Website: walmart
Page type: billing-address
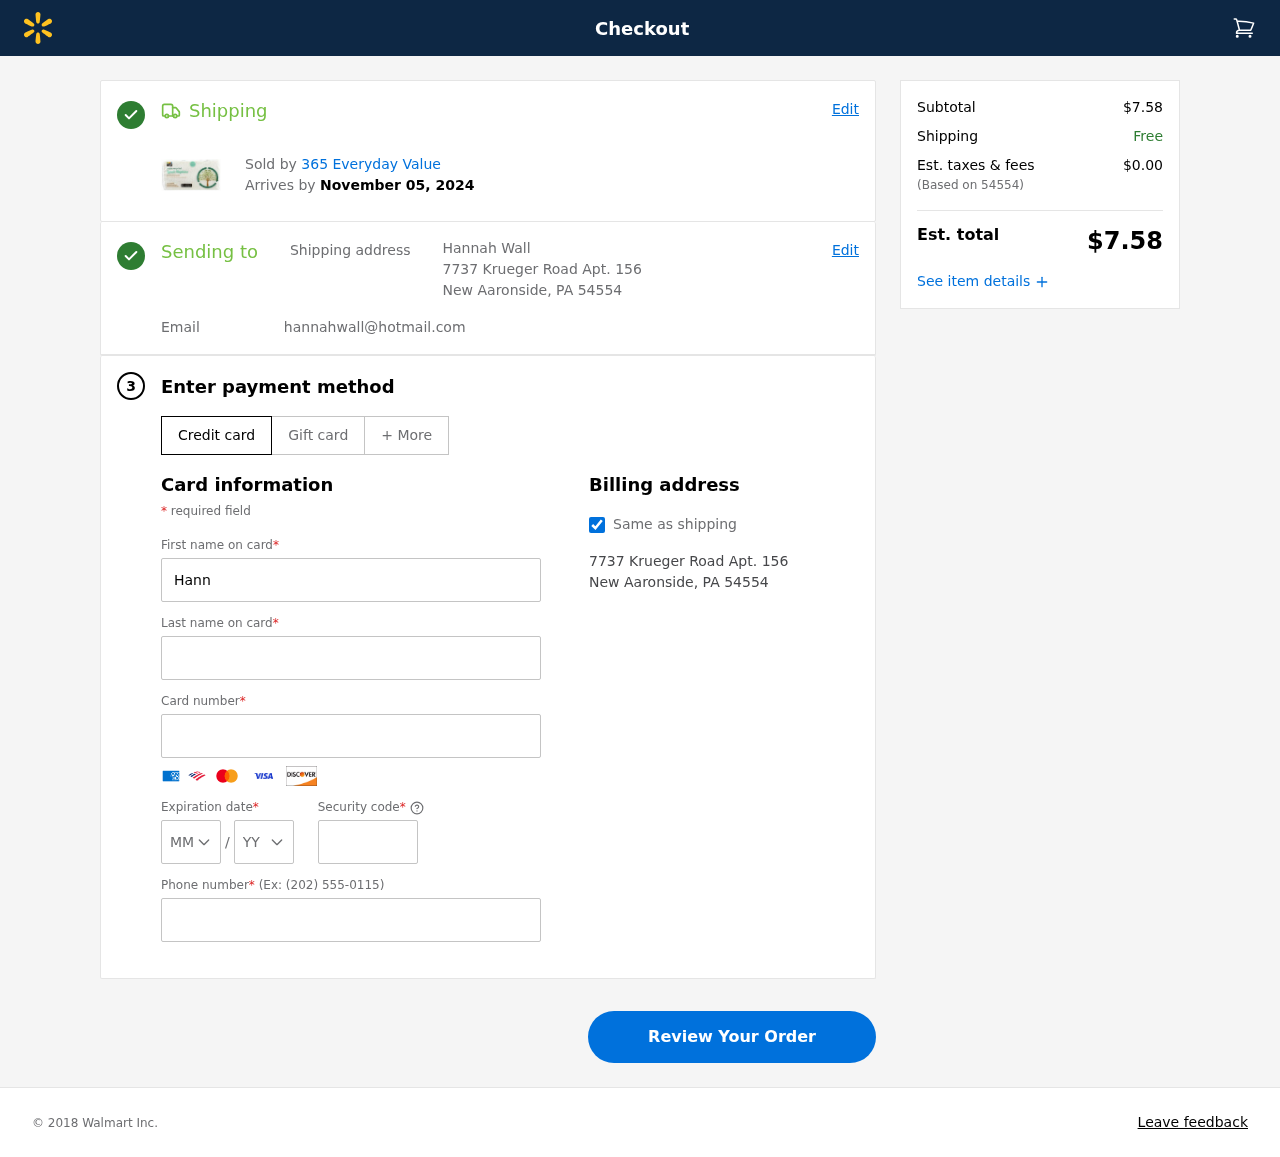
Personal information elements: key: PII_CARD_CVV
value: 360
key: PII_CARD_EXPIRY_MONTH
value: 04
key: PII_CARD_EXPIRY_YEAR
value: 27
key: PII_CARD_NUMBER
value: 2720 8022 6358 3555
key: PII_CITY_STATE_ZIP
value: New Aaronside, PA 54554
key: PII_EMAIL
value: hannahwall@hotmail.com
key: PII_FIRSTNAME
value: Hannah
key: PII_FULLNAME
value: Hannah Wall
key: PII_LASTNAME
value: Wall
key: PII_PHONE
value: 8807755892
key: PII_POSTCODE
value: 54554
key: PII_STREET
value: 7737 Krueger Road Apt. 156
Product elements: key: PRODUCT1_BRAND
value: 365 Everyday Value
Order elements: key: ORDER_DELIVERY_DATE
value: November 05, 2024
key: ORDER_SUBTOTAL
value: $7.58
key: ORDER_TAX
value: $0.00
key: ORDER_TOTAL
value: $7.58